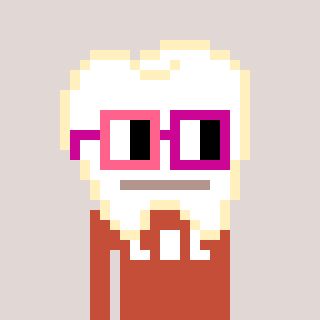
a pixel art character with square pink and red glasses, a tooth-shaped head and a rust-colored body on a warm background